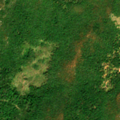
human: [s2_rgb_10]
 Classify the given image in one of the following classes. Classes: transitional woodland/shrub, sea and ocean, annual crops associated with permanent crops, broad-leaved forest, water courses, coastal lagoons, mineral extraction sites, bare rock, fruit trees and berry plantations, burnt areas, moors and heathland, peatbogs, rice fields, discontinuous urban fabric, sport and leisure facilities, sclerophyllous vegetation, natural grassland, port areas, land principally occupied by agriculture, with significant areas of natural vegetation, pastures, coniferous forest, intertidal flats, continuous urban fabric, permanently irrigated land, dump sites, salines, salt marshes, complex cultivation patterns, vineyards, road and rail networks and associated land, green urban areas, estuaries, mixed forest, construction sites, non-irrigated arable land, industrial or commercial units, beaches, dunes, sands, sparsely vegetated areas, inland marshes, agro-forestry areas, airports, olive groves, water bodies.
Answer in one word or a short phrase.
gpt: broad-leaved forest, transitional woodland/shrub